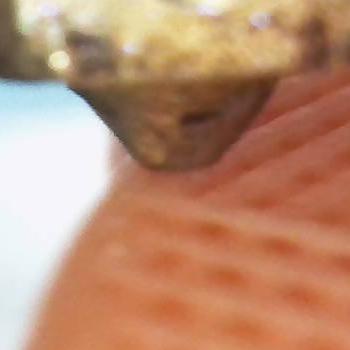
Flow rate: 61%